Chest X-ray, AP view. Patient: 59 years old, sex M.
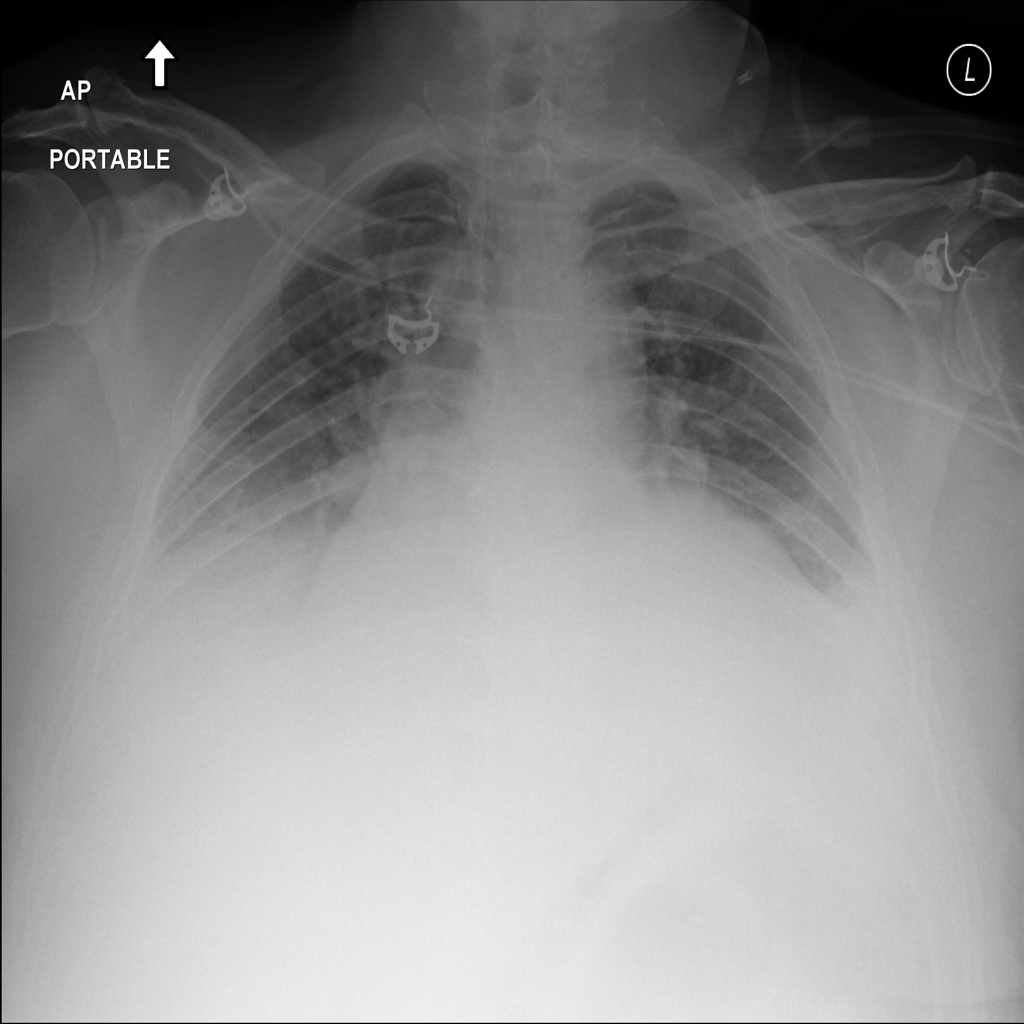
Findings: Atelectasis, Effusion, Infiltration